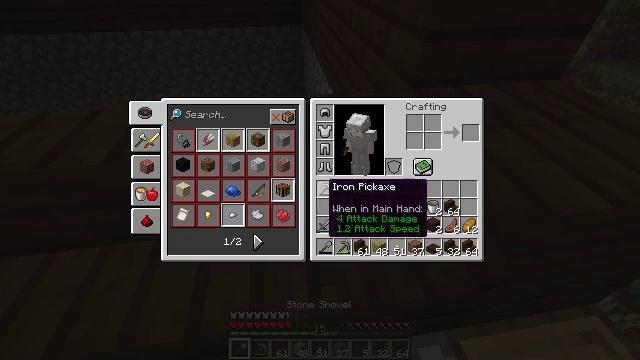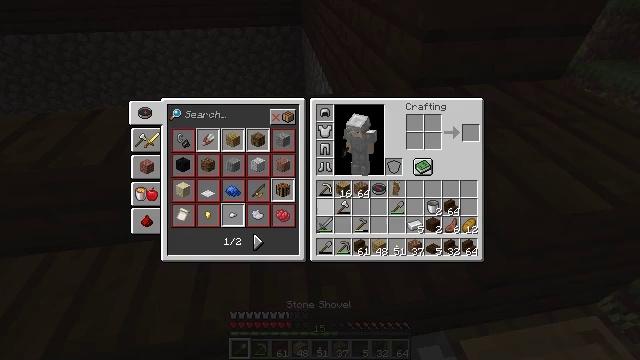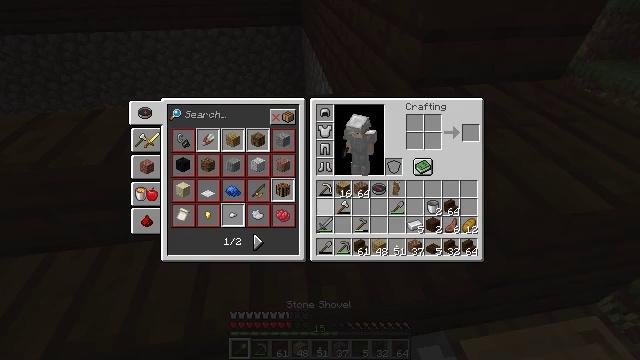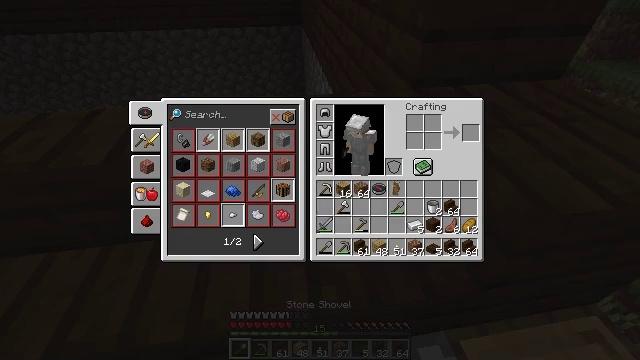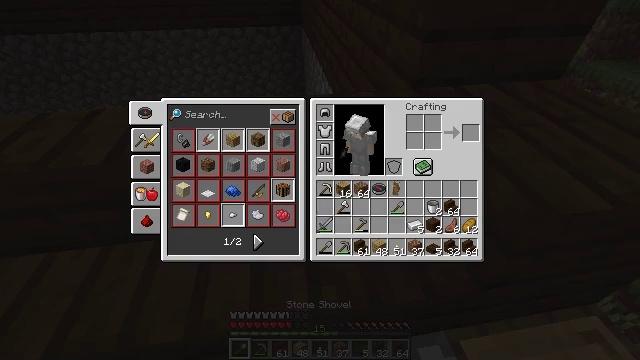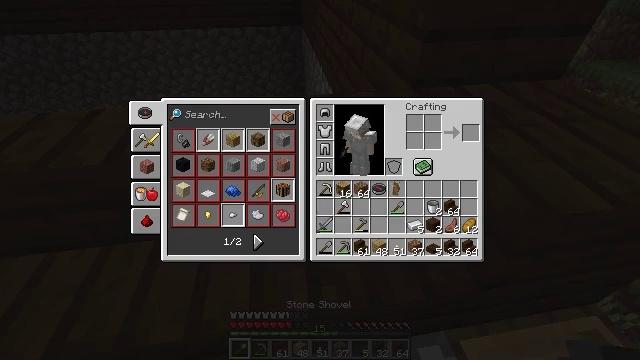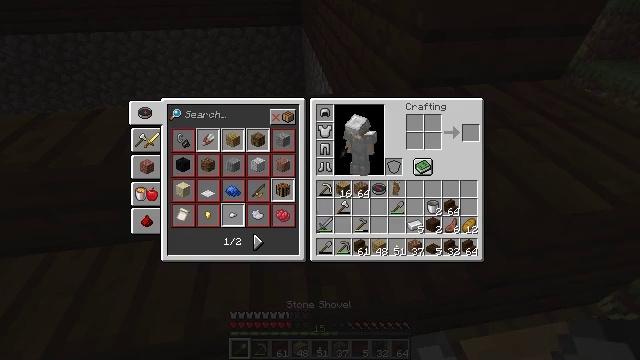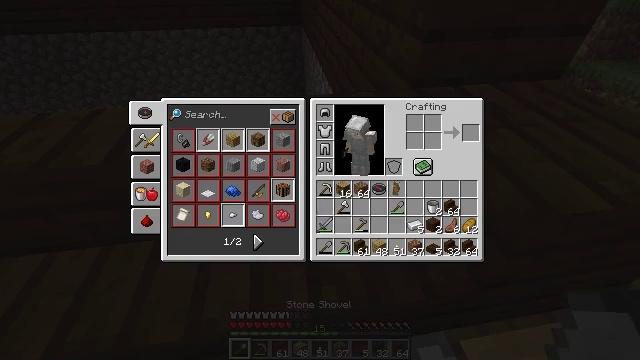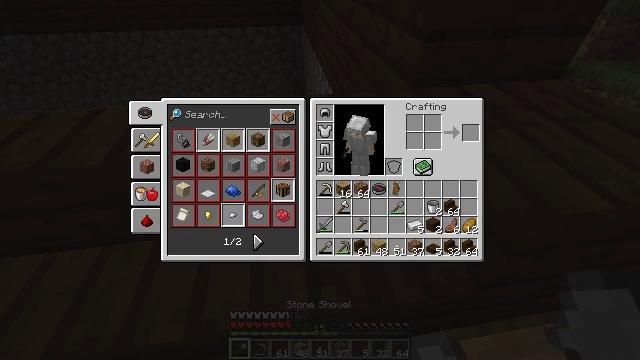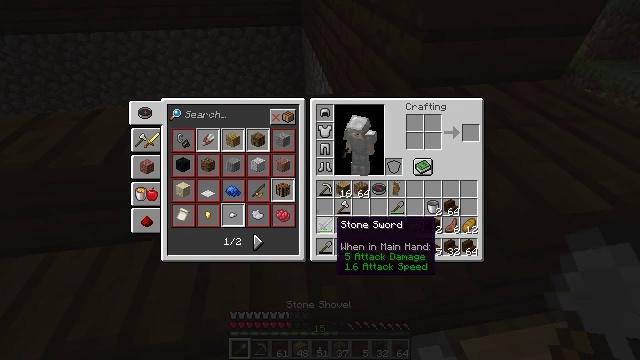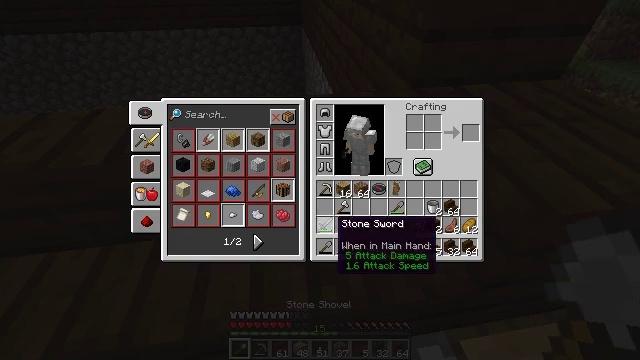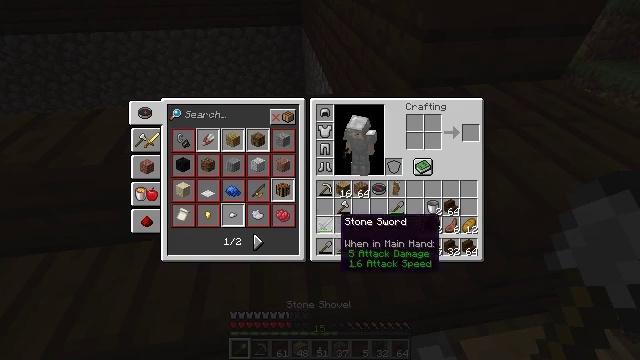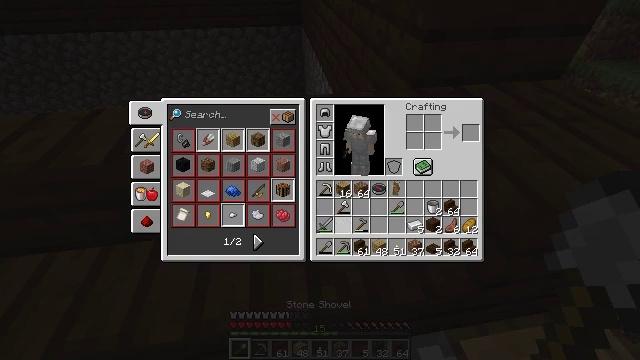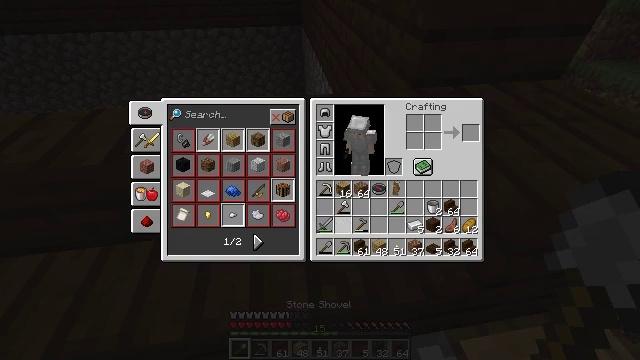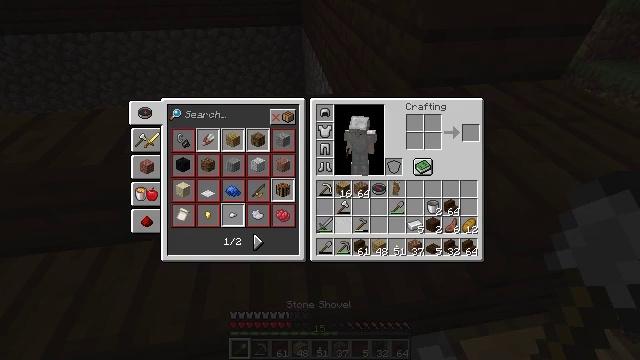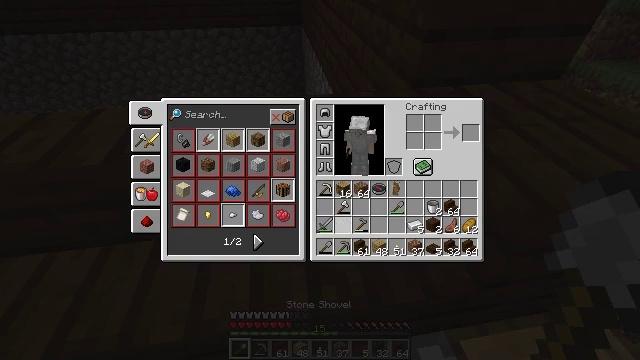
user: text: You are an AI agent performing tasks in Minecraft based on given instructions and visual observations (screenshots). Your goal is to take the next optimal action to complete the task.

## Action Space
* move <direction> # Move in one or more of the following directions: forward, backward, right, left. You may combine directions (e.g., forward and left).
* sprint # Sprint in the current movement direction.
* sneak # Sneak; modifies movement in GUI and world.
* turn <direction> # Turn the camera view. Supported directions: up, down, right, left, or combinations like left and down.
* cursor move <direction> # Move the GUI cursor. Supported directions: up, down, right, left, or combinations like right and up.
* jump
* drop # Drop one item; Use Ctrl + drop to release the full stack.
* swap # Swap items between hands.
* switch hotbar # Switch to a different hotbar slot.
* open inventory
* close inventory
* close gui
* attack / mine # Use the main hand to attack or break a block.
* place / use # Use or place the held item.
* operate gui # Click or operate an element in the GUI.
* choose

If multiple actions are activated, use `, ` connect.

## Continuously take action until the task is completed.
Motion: motion action
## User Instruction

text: Attack the dark oak stairs to gather the materials.
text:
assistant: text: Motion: cursor move down
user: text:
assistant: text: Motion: no_op
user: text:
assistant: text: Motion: cursor move left and down
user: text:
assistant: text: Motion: cursor move left
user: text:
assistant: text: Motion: no_op
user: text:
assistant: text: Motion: cursor move right and down
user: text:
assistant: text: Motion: cursor move right
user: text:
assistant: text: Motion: no_op
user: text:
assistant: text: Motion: no_op
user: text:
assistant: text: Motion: no_op
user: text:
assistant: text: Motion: no_op
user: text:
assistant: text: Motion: cursor move right
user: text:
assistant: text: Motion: no_op
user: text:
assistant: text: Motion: no_op
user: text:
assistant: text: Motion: no_op
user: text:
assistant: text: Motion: no_op
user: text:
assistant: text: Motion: no_op
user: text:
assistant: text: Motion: no_op
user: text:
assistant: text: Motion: no_op
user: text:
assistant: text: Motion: no_op
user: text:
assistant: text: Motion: operate gui
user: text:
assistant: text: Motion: operate gui
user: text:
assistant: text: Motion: cursor move down
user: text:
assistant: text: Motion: cursor move down
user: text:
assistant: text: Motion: no_op
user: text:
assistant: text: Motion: no_op
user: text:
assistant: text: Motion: no_op
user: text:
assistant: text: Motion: operate gui
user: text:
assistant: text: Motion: operate gui
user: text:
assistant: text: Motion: no_op